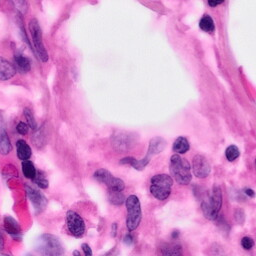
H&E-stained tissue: Pancreatic